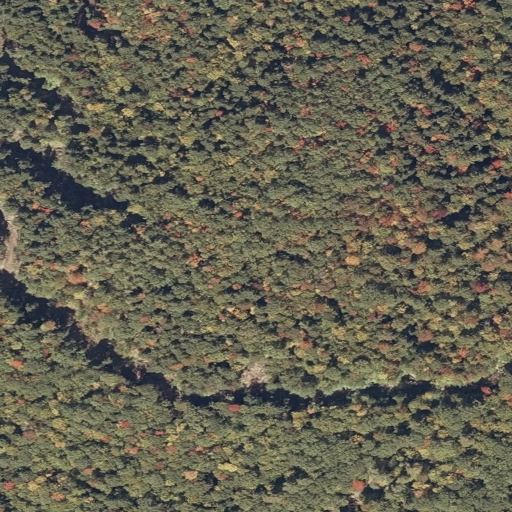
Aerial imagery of mountain in Maine named Hemlock Knoll containing mixed forest, deciduous forest, and evergreen forest